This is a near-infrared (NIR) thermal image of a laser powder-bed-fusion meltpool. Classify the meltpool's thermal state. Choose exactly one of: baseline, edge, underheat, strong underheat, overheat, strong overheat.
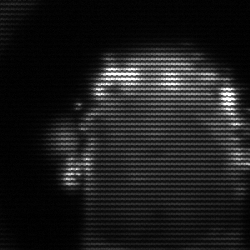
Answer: baseline